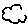
Label: cloud